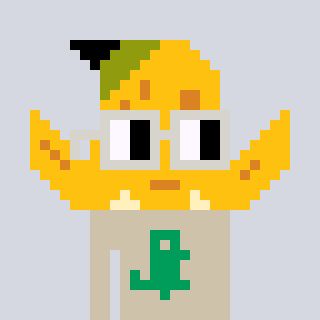
a pixel art character with square light gray glasses, a banana-shaped head and a bege-colored body on a cool background